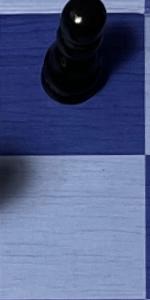
Label: Empty